Field crop: tomato
Growth stage: 1
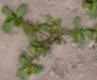
Species: portulaca